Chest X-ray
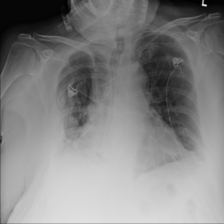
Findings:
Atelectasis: negative
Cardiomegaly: negative
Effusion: positive
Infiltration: negative
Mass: negative
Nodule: negative
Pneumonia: negative
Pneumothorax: negative
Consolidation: negative
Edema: negative
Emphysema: negative
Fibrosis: negative
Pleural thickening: negative
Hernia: negative